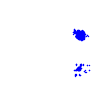
Particle: electron